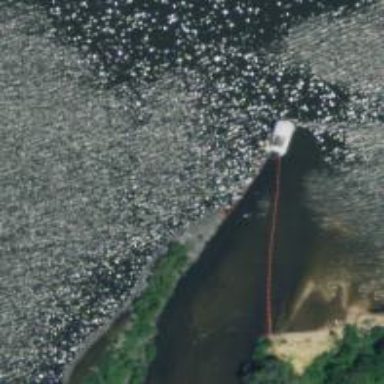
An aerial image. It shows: Floating barrier on the waterway.